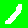
Digit: 1